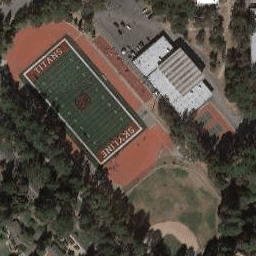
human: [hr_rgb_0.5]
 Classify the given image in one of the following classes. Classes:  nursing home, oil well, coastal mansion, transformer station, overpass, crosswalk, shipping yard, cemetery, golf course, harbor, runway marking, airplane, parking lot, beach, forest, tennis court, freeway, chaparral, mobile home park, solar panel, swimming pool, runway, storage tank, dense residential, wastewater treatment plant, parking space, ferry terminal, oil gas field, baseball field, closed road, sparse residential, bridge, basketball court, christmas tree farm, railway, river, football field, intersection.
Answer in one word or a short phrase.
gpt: football field